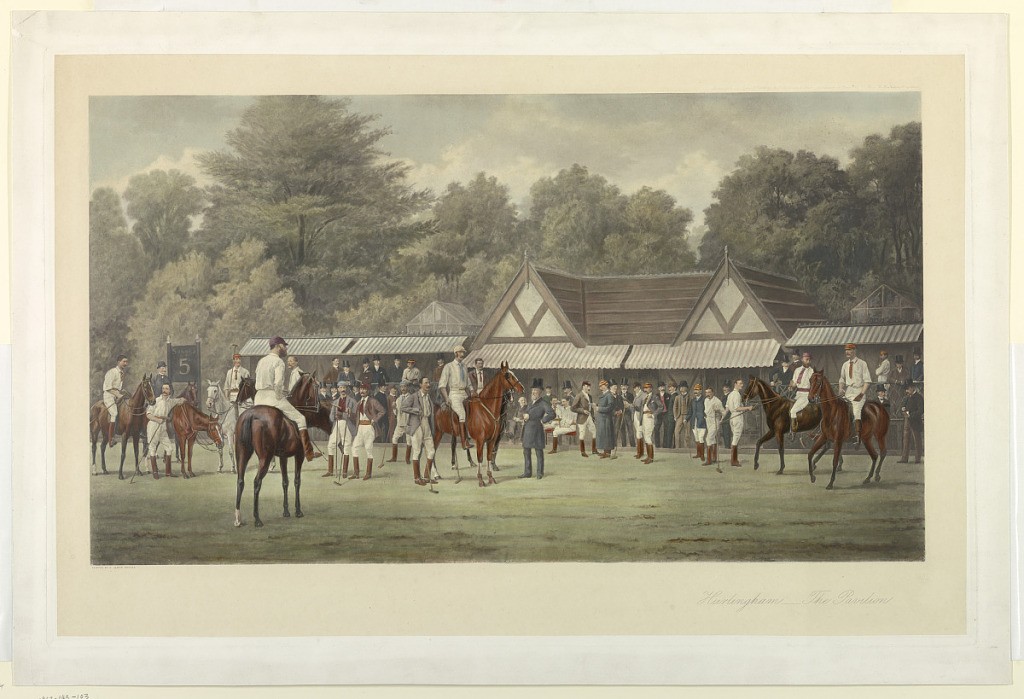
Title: Hurlingham - The Pavilion
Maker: H. Jamyn Brooks
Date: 1891
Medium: Engraving, brush and watercolor on paper, mounted
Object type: Print
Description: Men in polo clothes on and off horseback, and judges, etc. before a pavilion. Woods beyond. Artist's name, lower left; title, lower right.